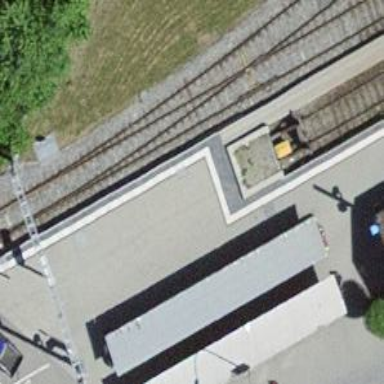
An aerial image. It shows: Close-up of railway platform edge.